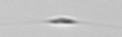
Label: Cylindrotheca_morphotype1